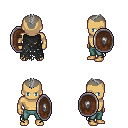
a pixel art fantasy rpg character, male body template, human, tanned skin, black tattered cape, teal pants, gray short mohawk hairstyle, shield, four views (front, back, left, right), 2x2 character sprite sheet, small pixel art, hard edges, no anti-aliasing